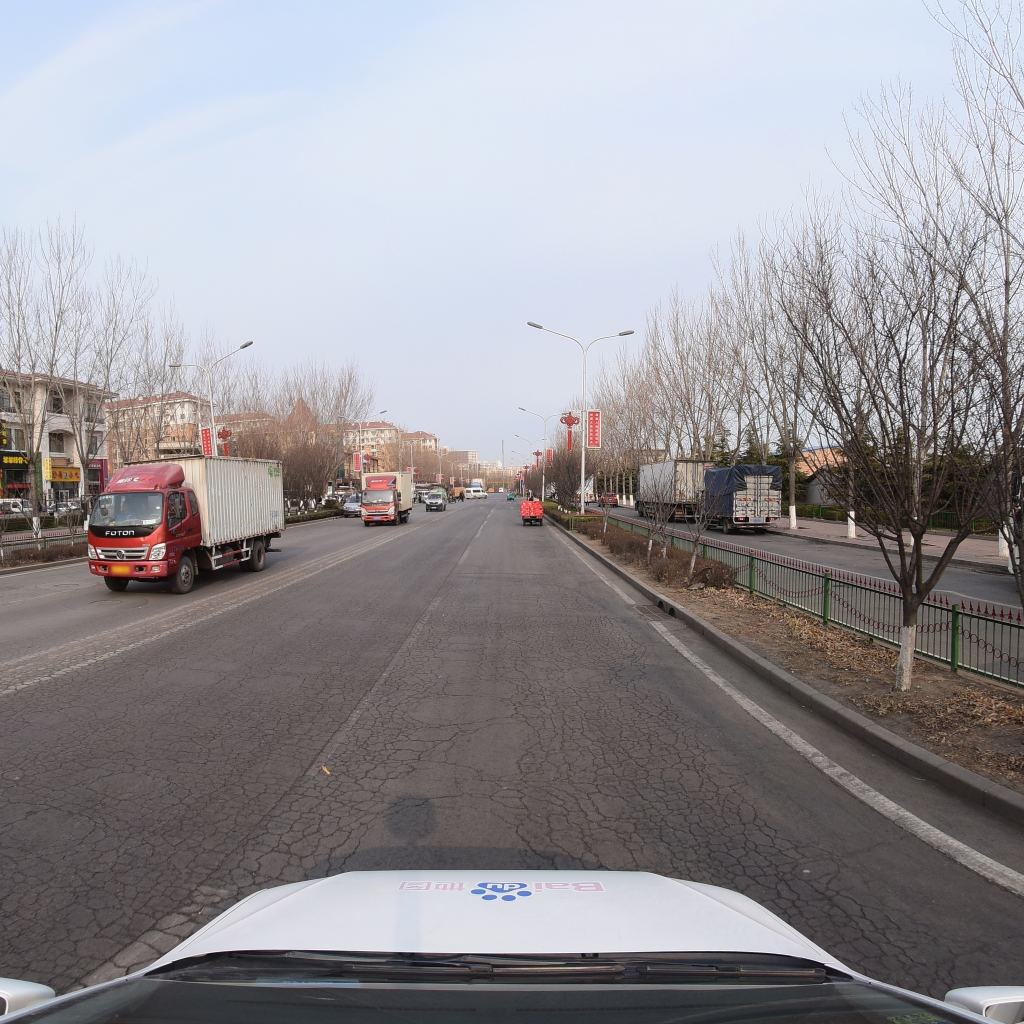
Region: Fengtai
Road damage annotations: manhole cover, alligator crack, manhole cover